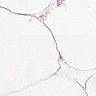
Metastatic tissue present: no